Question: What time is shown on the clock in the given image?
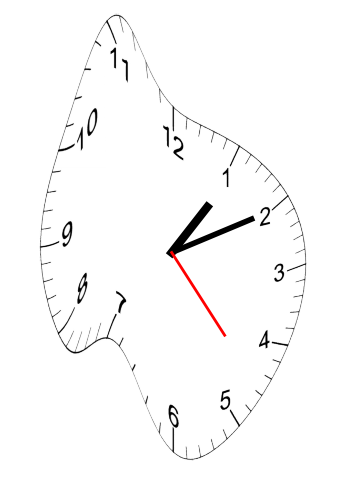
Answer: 01:10:23